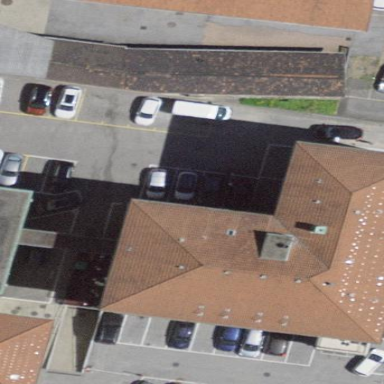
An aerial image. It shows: Dormitory building.